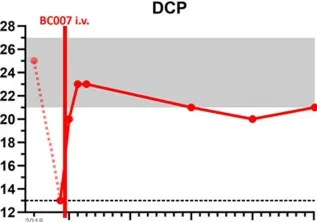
Measurement of ocular parameters (capillary microcirculation,. Deep capillary plexus, DCP.
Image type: chart (chart)